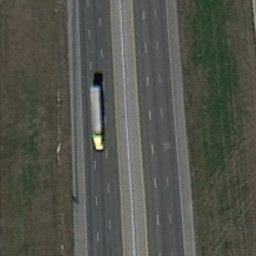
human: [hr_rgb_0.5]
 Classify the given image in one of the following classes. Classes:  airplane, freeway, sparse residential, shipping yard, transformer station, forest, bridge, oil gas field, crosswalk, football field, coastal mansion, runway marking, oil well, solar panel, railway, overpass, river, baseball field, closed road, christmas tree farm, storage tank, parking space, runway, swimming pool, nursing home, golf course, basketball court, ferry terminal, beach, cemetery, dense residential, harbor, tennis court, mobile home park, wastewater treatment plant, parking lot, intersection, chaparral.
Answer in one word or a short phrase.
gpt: freeway